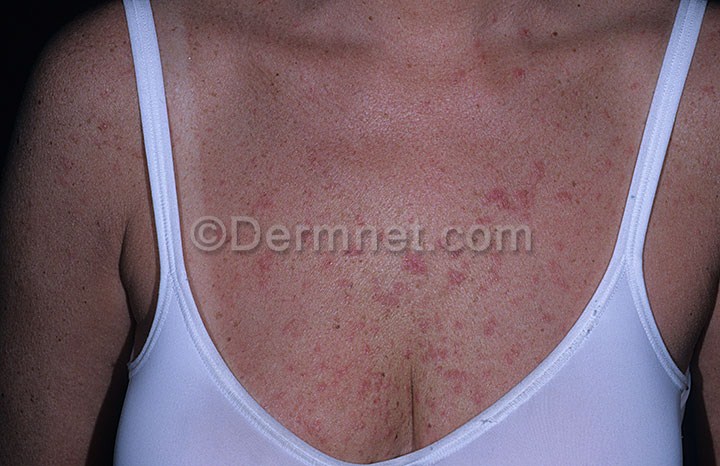
Disease: Light Diseases and Disorders of Pigmentation